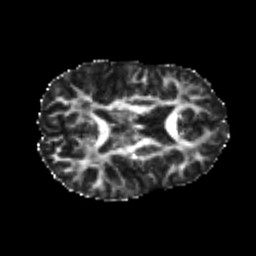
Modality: FA
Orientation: axial
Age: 22
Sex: female
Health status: healthy
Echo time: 0.074 s